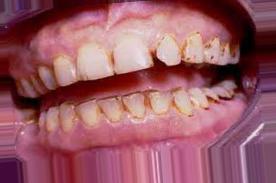
Condition: Tooth Discoloration